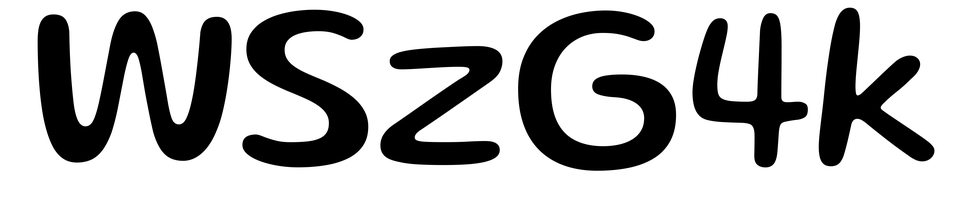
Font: Gluten_Regular